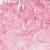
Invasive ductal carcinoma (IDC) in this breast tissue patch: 0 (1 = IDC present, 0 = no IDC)